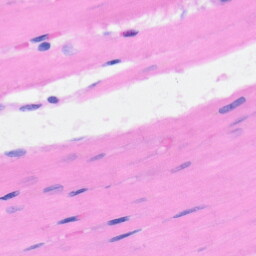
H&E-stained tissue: Heart